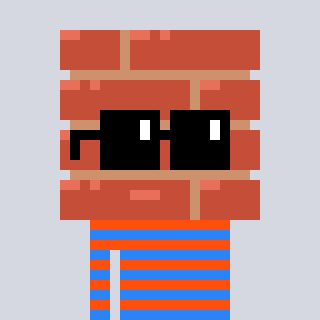
a pixel art character with square black sunglasses, a wall-shaped head and a orange-colored body on a cool background